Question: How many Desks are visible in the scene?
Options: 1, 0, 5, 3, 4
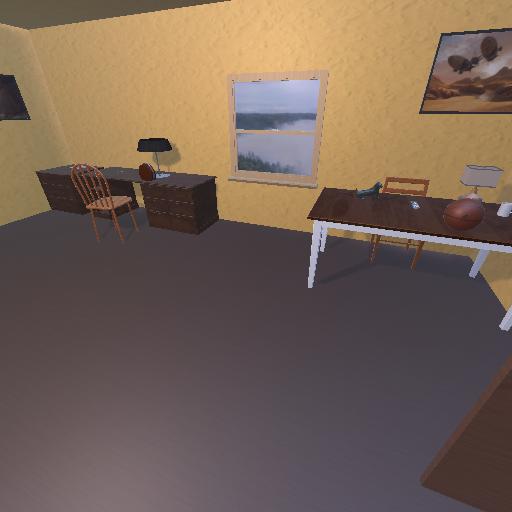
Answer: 1